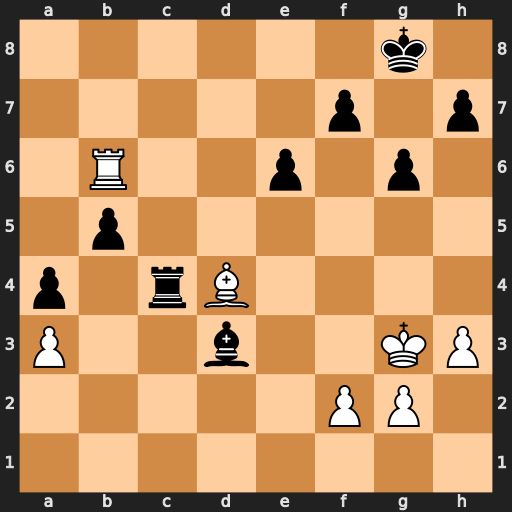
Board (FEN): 6k1/5p1p/1R2p1p1/1p6/p1rB4/P2b2KP/5PP1/8
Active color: w
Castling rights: -
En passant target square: -
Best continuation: Rb8+ Rc8 Rxc8#